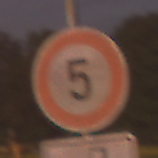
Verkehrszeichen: Geschwindigkeit5
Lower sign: HinweisDurchSinnbild17
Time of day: Night
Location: Outdoor (Suburban)
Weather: PartlyCloudy
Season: NotSpecified
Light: Artificial